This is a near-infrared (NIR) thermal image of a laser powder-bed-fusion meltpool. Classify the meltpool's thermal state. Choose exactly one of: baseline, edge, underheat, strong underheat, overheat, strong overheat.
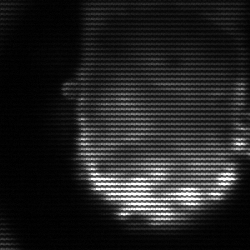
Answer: baseline